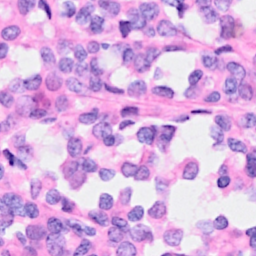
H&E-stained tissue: Breast